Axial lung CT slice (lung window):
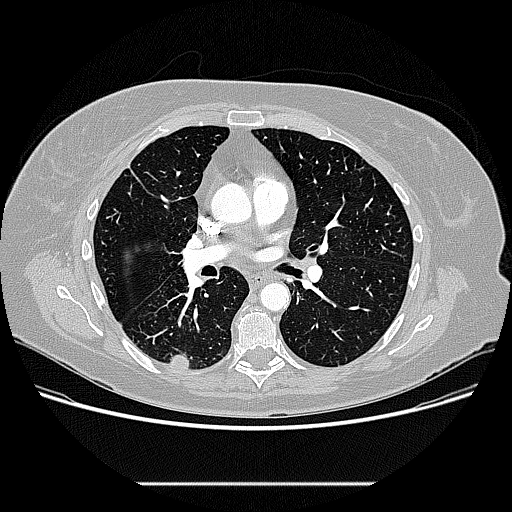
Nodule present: yes
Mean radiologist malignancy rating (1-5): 3